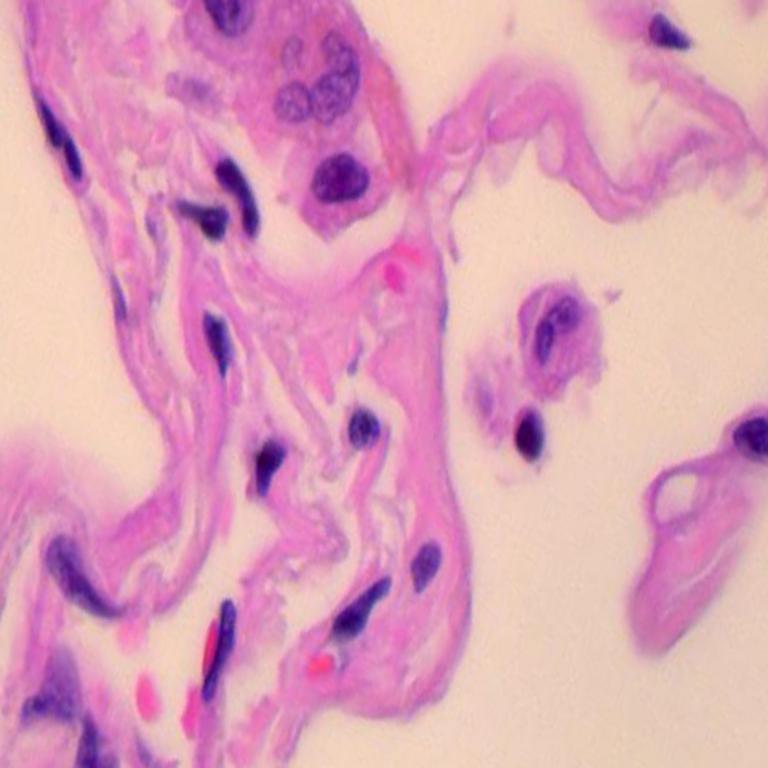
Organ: lung
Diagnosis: benign